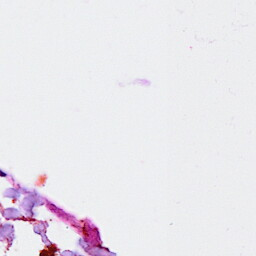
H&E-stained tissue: Breast